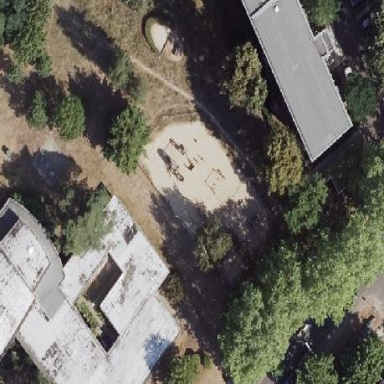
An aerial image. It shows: Sandpit playground with natural sand.